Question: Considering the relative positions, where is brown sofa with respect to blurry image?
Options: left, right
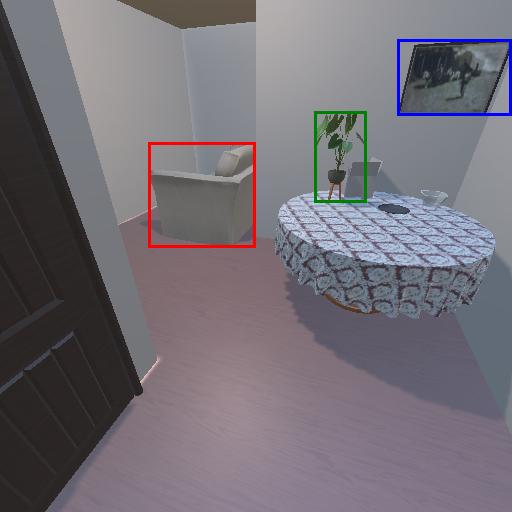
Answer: left